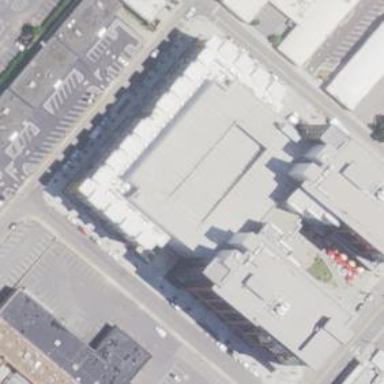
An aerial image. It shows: Multi-storey parking building.